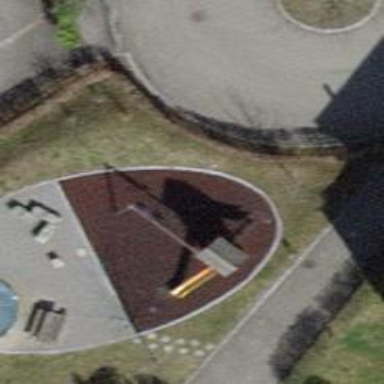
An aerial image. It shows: Playground with swings.